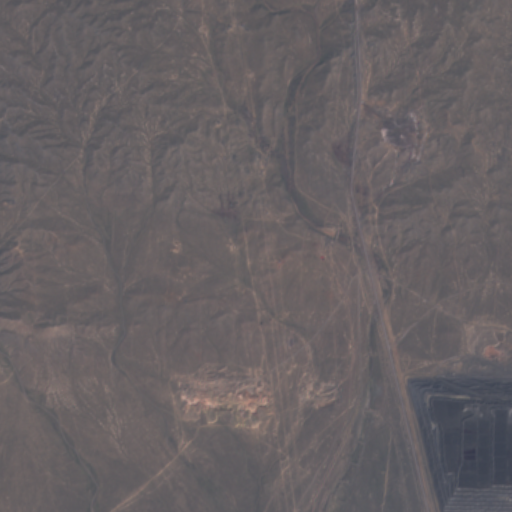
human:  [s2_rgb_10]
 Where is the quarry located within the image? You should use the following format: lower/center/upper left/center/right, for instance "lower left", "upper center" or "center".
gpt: The quarry is located in the lower right of the image.
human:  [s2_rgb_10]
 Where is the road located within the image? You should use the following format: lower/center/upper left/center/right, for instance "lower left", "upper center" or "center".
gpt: There is no road in the image.